Question: Android newbie here. I have an existing legacy app in Swing that I wish to convert to an Android App. In the legacy app, I have a permanent StatusView in the bottom (outlined in yellow). The StatusView will remain displayed all throughout the application.
More background info.. The android application, an in-vehicle asset management terminal, will be a bit complex as it has a lot of Activities and background threads involved. On application startup, it will connect to our backend thru socket based communication. The StatusView needs to display an image showing it is COMMS CONNECTED. Also, on application startup, it will show if it is GPS CONNECTED.
In Android, how will I accomplish this? Will it be a fragment passed to each activity? Or will it be just a custom view created or passed on each activity? Is this possible?

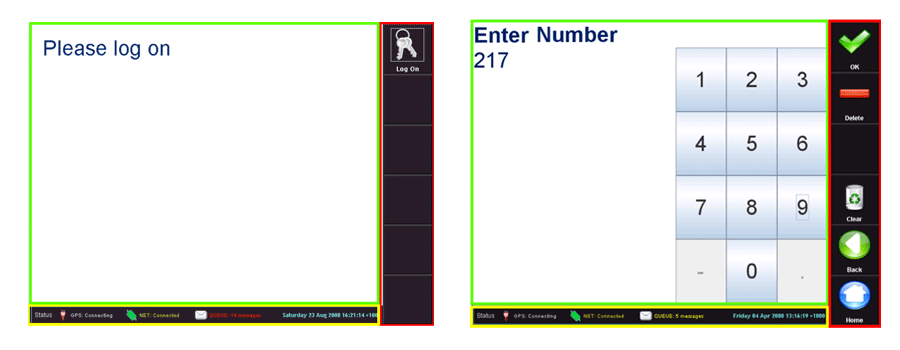
Answer: If it's not a complicated app i.e if there is no real need to have multiple activities, then i would definitely recommend using a view in your xml layout for the status information and use fragments for rendering other pieces of information around your status view.
If you absolutely can't do the app with one activity, then i think you will have to create a fragment for your status information and then attach it to every activity. Remember that the fragment's lifecycle is connected and controlled with that of the activity it is attached to. So, you will have to attach/add your status fragment for each activity.
Hope that helps.